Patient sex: M
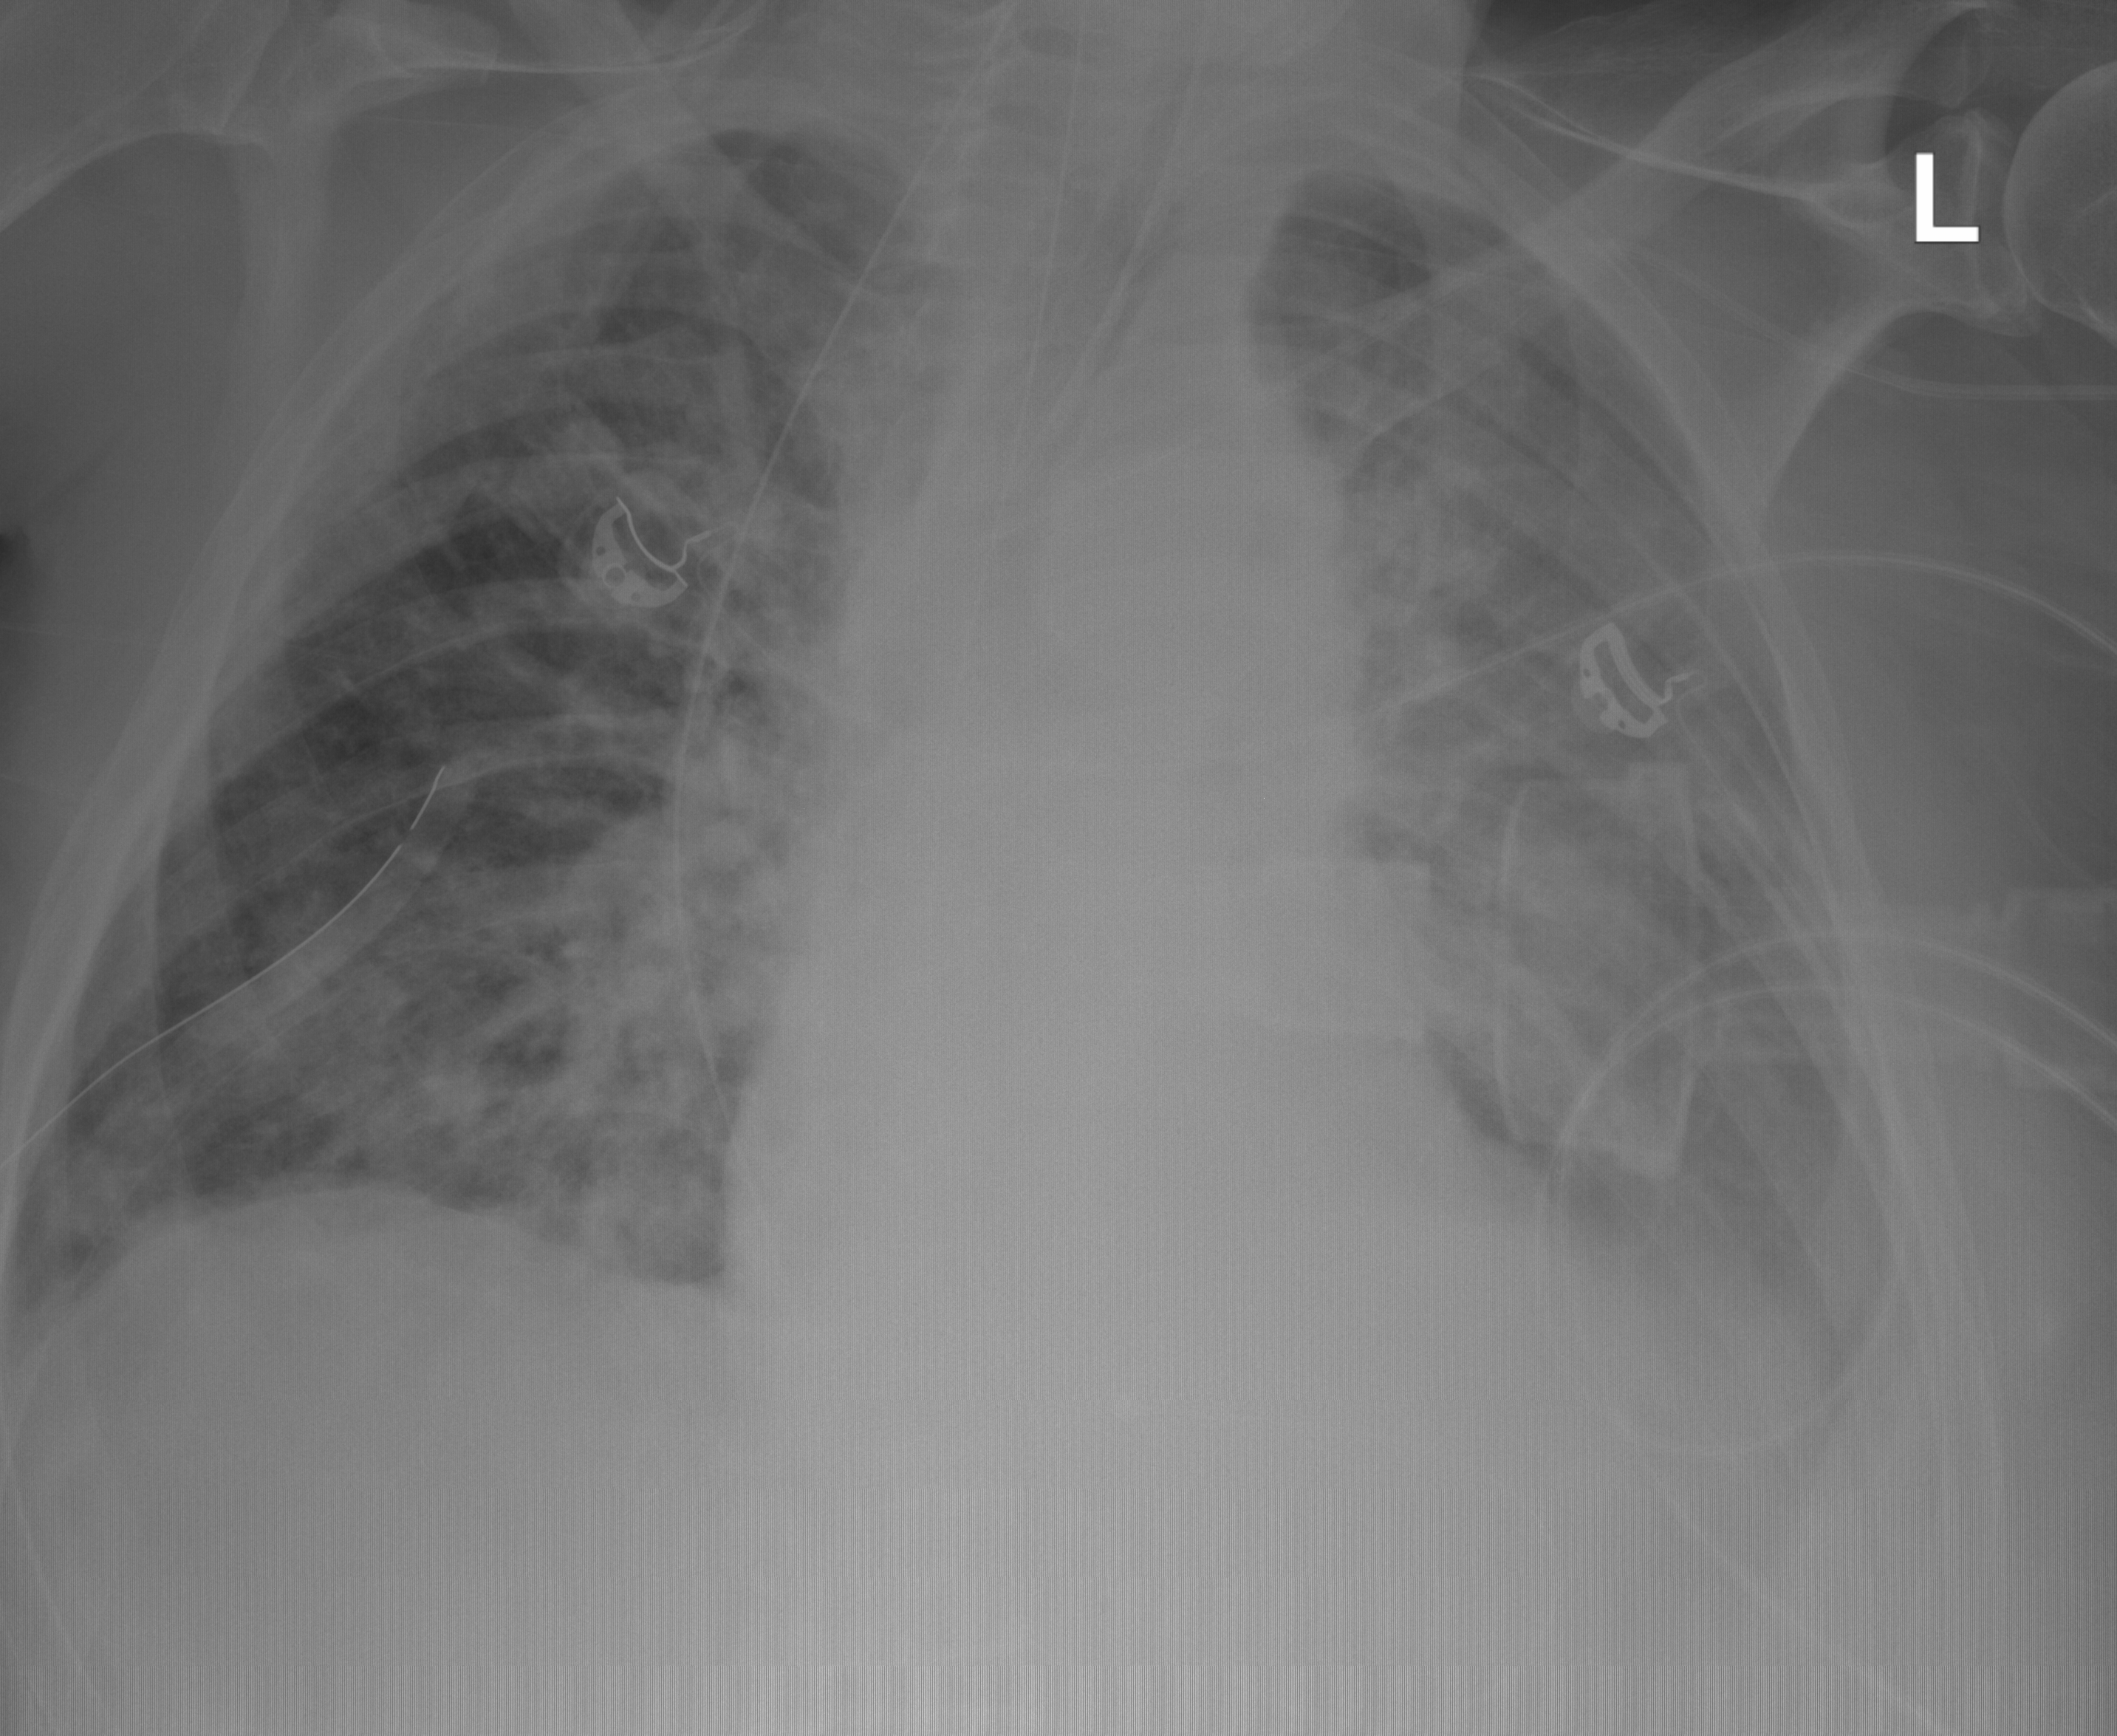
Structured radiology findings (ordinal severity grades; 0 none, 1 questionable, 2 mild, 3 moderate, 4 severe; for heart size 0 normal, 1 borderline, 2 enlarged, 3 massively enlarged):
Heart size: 2
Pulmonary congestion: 2
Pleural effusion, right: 2
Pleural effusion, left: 3
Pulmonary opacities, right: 2
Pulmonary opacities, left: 3
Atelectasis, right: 2
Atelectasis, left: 2